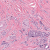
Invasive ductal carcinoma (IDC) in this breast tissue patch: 1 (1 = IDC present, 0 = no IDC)